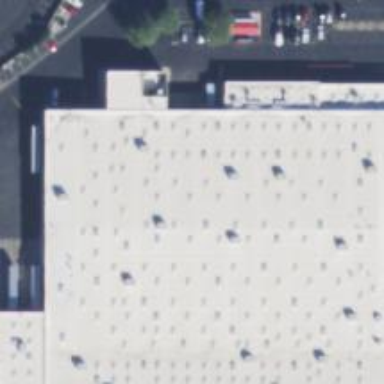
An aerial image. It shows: Retail building that operates as wholesale shop.